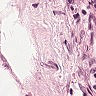
Metastatic tissue present: no